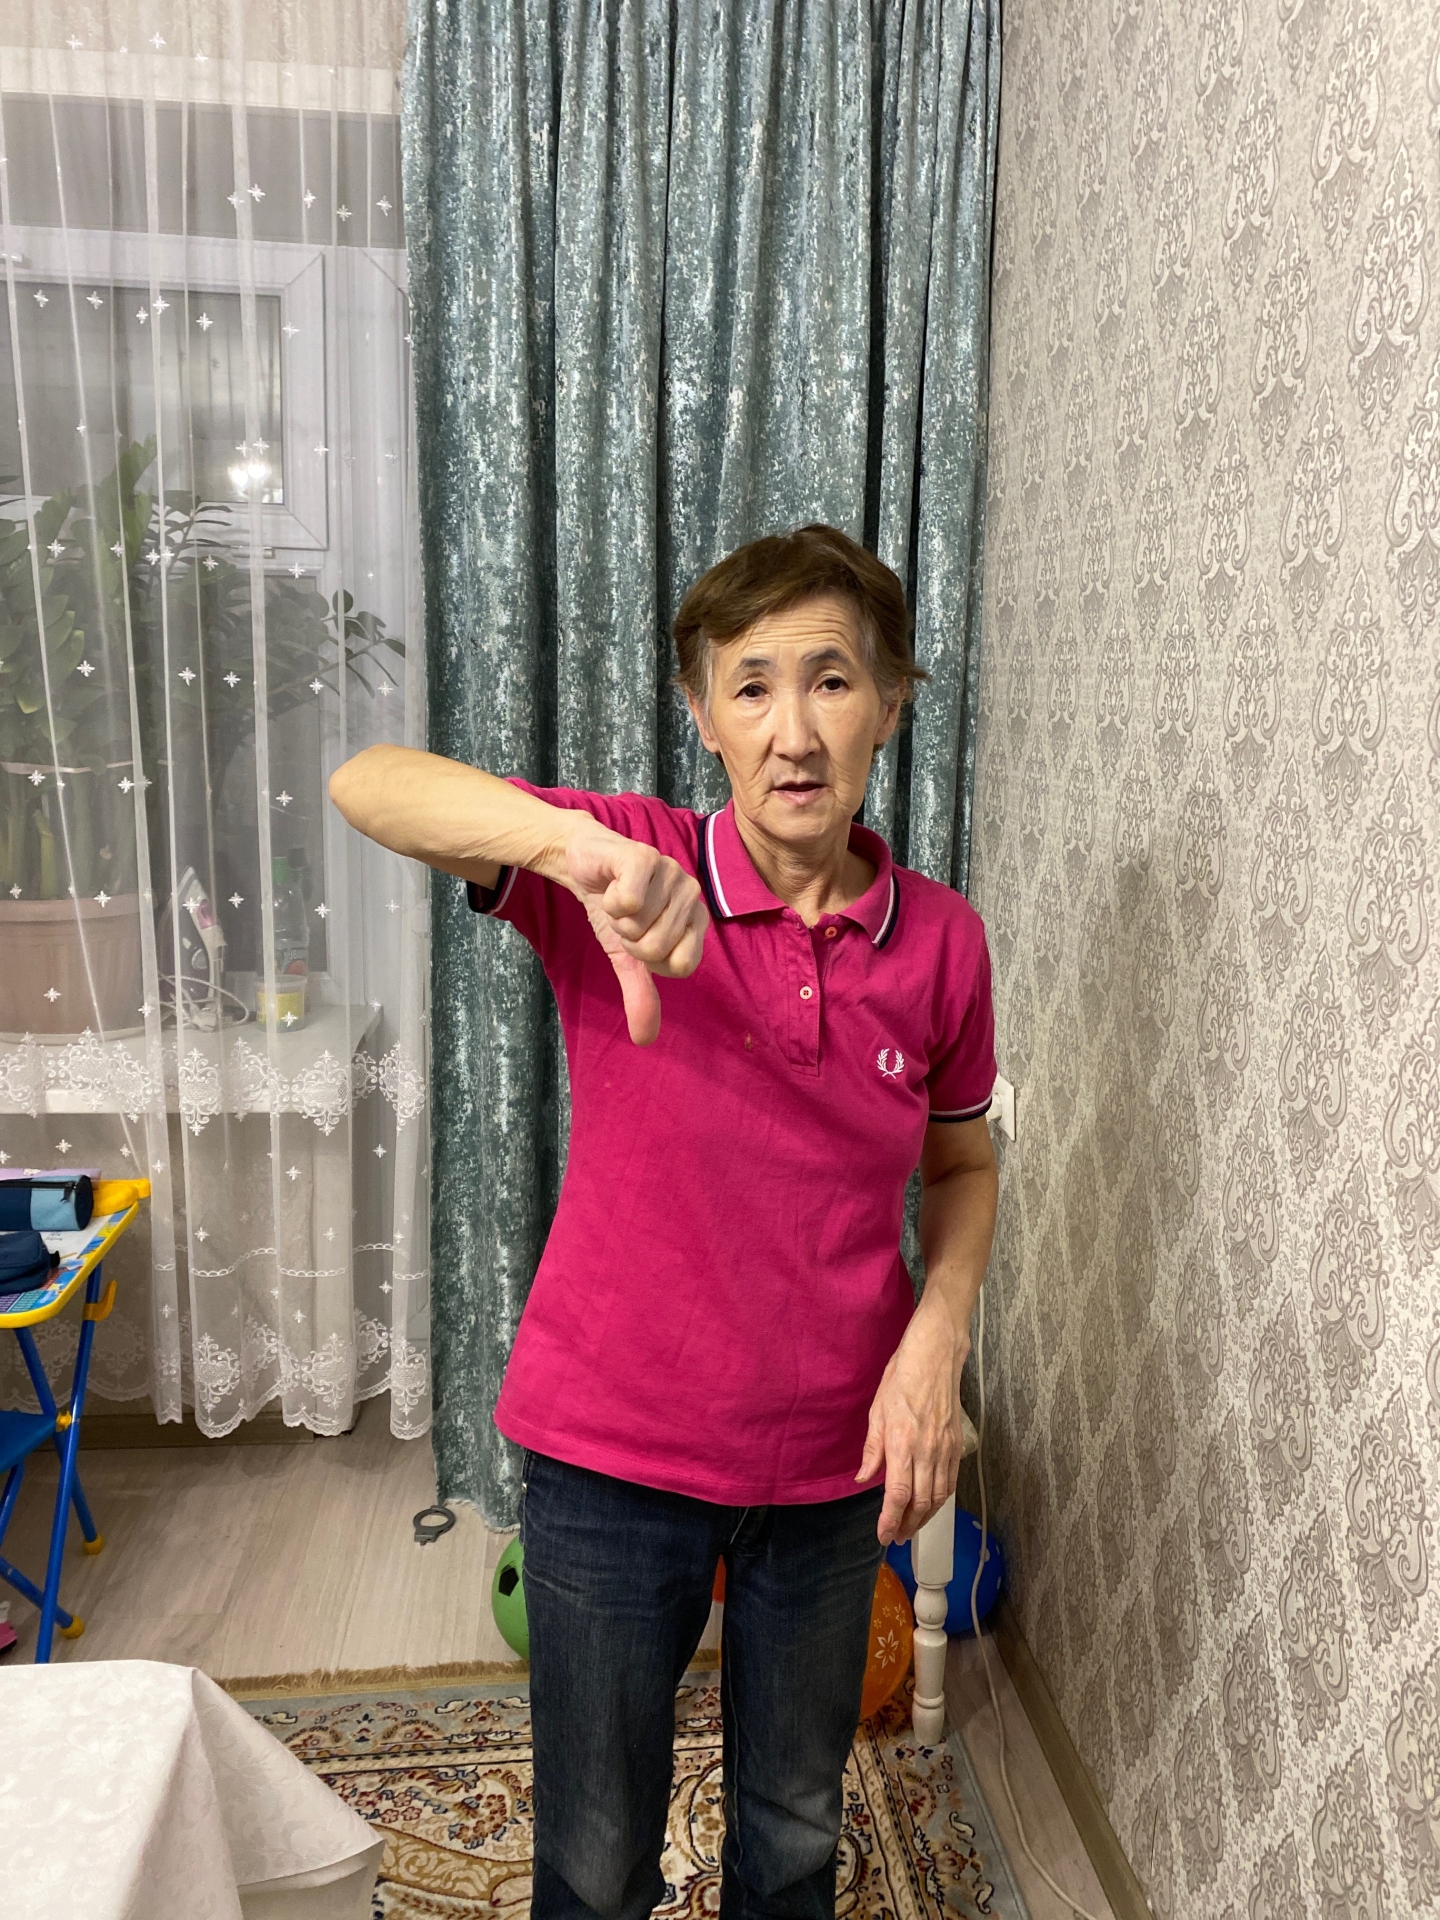
Label: clear